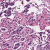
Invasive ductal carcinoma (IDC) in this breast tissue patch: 1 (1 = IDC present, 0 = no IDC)